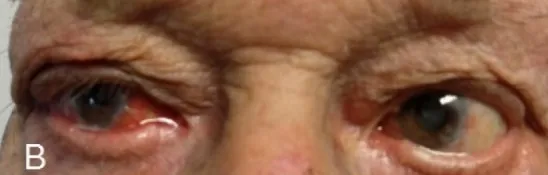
B) Abduction limitation in right eye.
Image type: medical_photograph (other_medical_photograph)